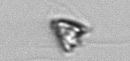
Label: Pyramimonas_longicauda